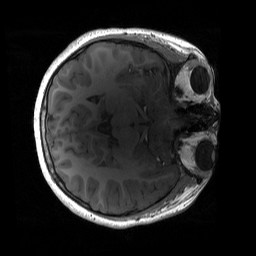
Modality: T1w
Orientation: axial
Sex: male
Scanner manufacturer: siemens
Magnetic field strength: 3 T
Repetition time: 1.9 s
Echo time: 0.00243 s